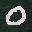
Label: 0